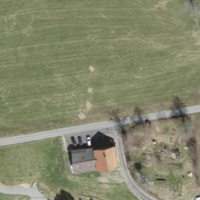
EUNIS habitat code: 24
Species observed at this site:
Prunus padus